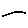
Label: line